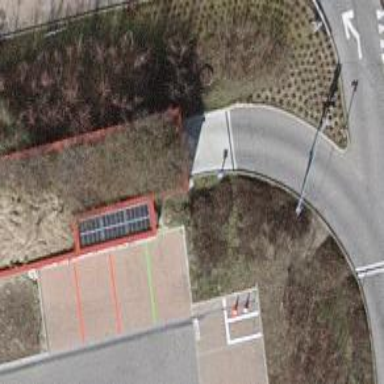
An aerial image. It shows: Parking entrance.